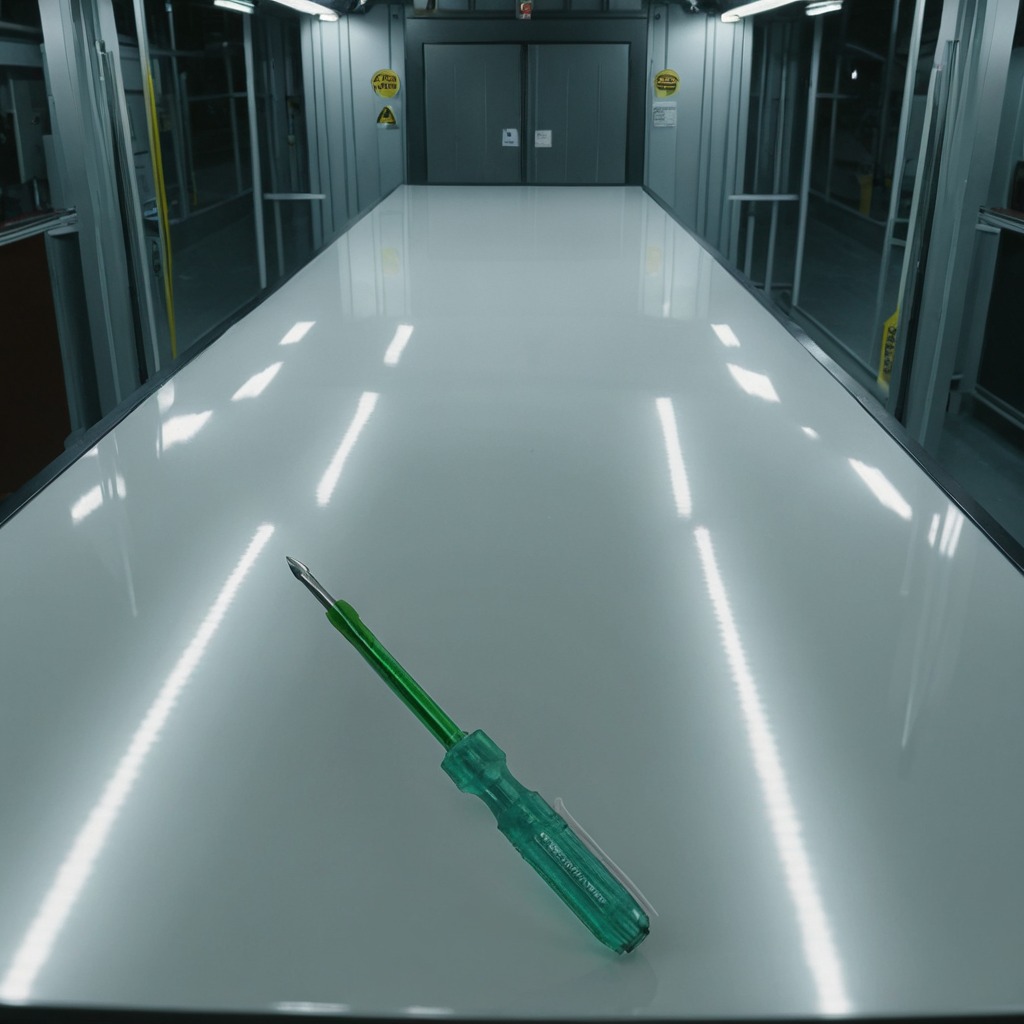
A screwdriver lies on a high-gloss table in a ship maintenance bay industrial lighting.